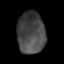
Tissue: skin
Cell type: Others
Senescence score: 0.779
Nuclear area (px): 1140
Mean DAPI intensity: 70.081